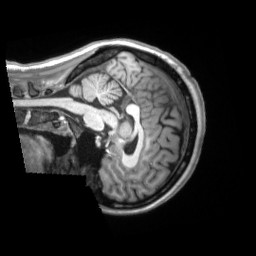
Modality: T1w
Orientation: sagittal
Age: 29
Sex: female
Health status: ill
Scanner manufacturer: siemens
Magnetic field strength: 3 T
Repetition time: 2.2 s
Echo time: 0.00157 s